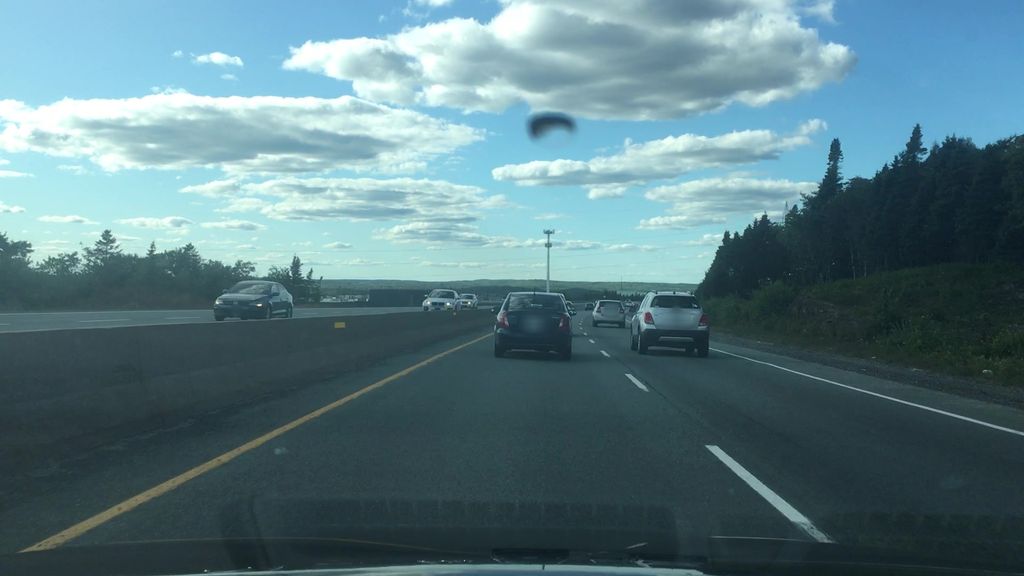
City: halifax